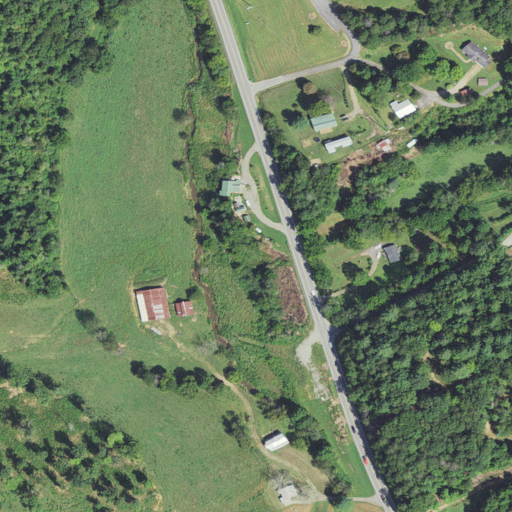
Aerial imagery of valley in North Carolina named Dyer Cove containing pasture, open development, deciduous forest, shrub, low intensity development, mixed forest, and evergreen forest